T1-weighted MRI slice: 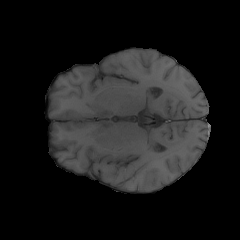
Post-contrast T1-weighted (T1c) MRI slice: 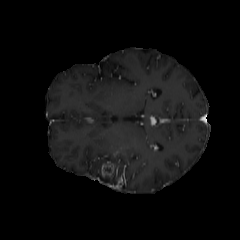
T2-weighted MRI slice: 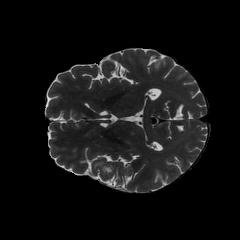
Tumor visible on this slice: yes